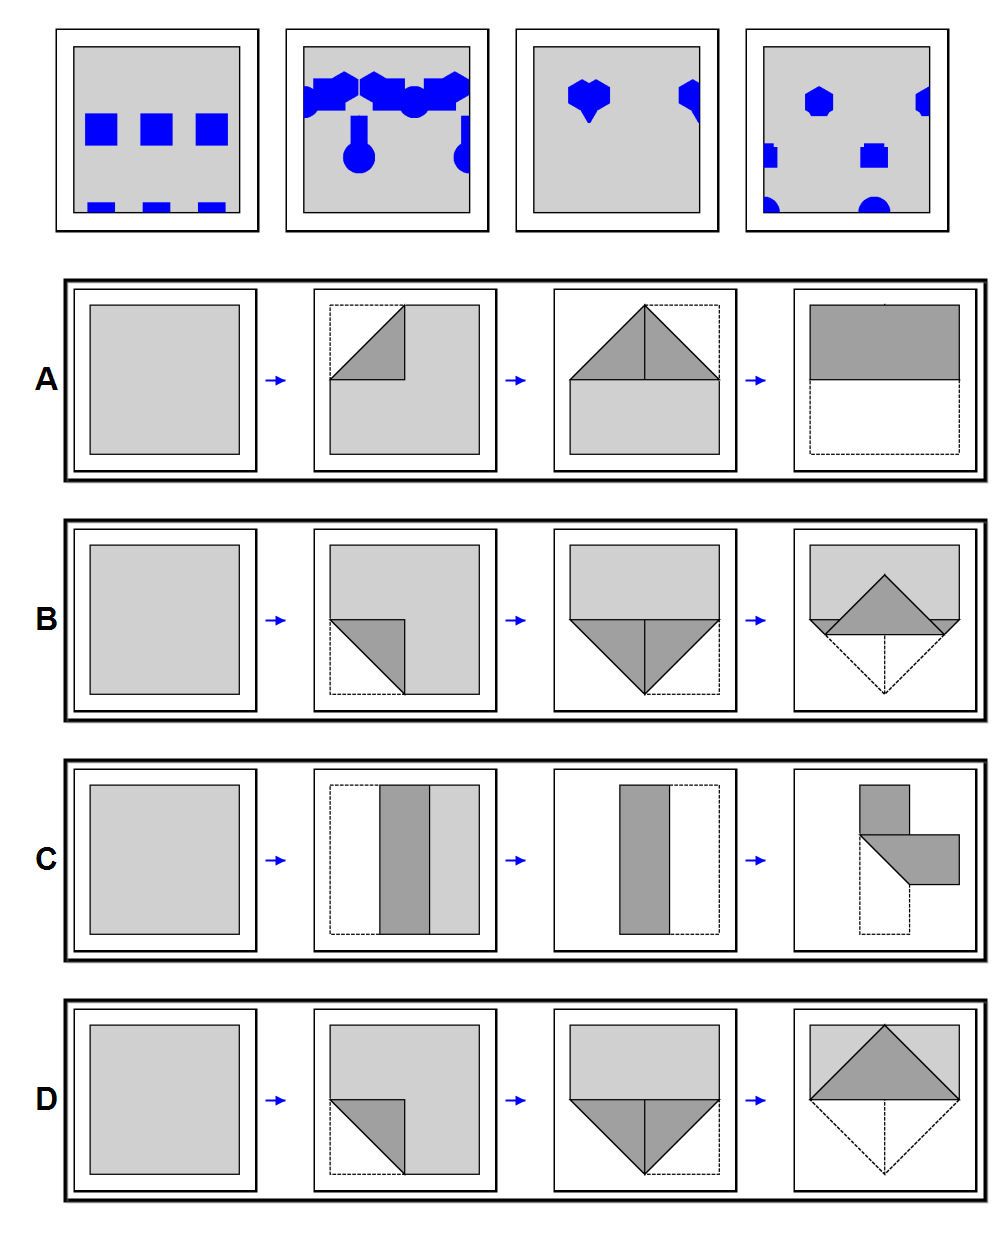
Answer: C